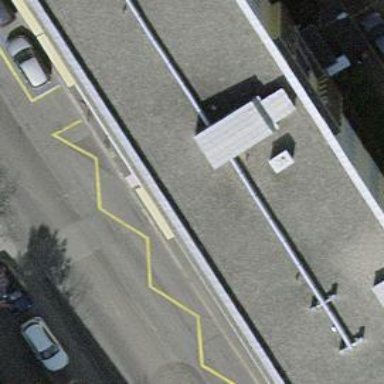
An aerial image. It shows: Bus stop with platform for public transport.